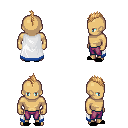
a pixel art fantasy rpg character, male body template, human, tanned skin, white trimmed cape, magenta pants, light blonde mohawk hairstyle, black slippers, four views (front, back, left, right), 2x2 character sprite sheet, small pixel art, hard edges, no anti-aliasing